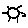
Label: sun